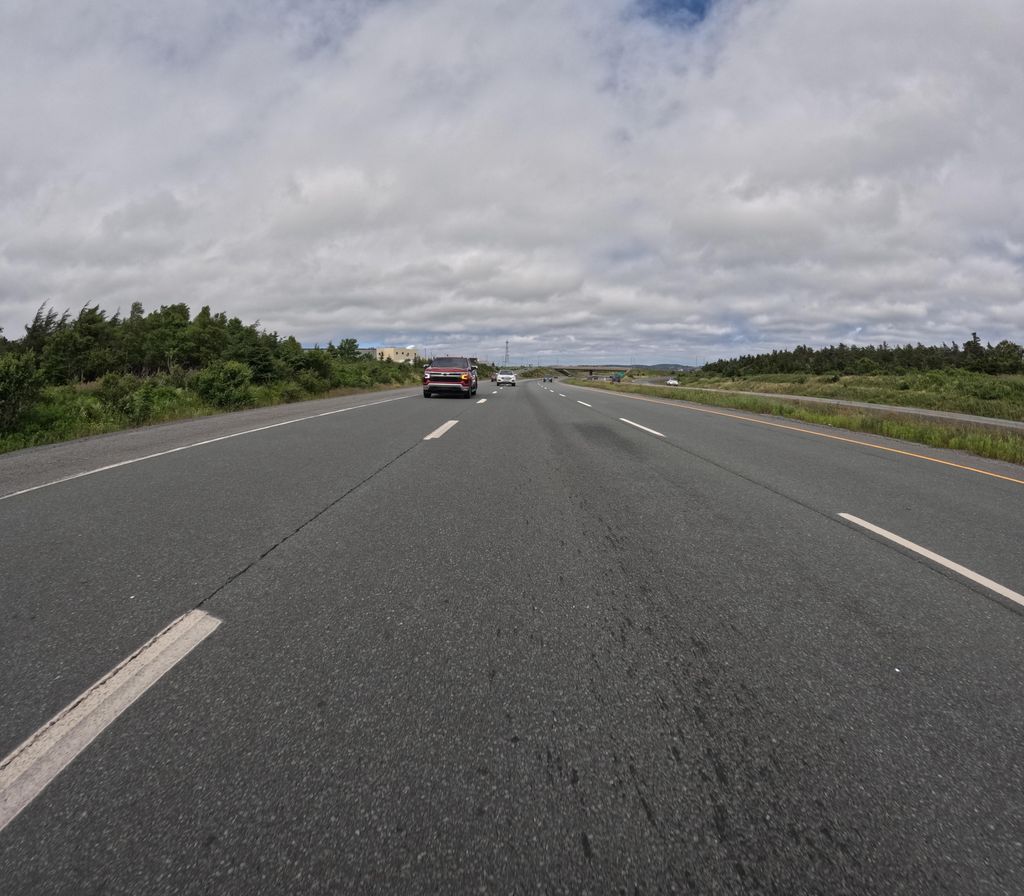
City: st_johns